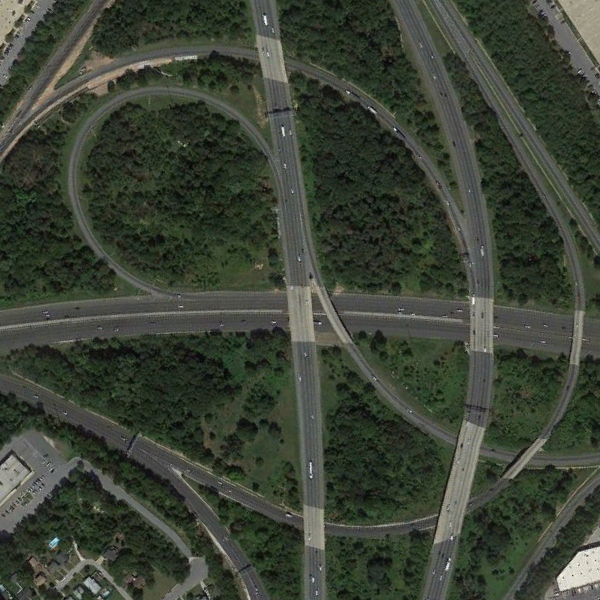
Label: Viaduct